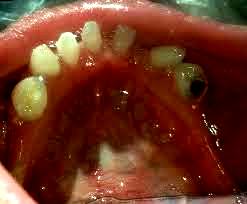
Condition: hypodontia